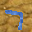
Label: 7